Question: I want to customize the Google Pay payment sheet UI to display additional data (such as Card Billing address, city, country, postal code ...).

Is there a way to achieve that?
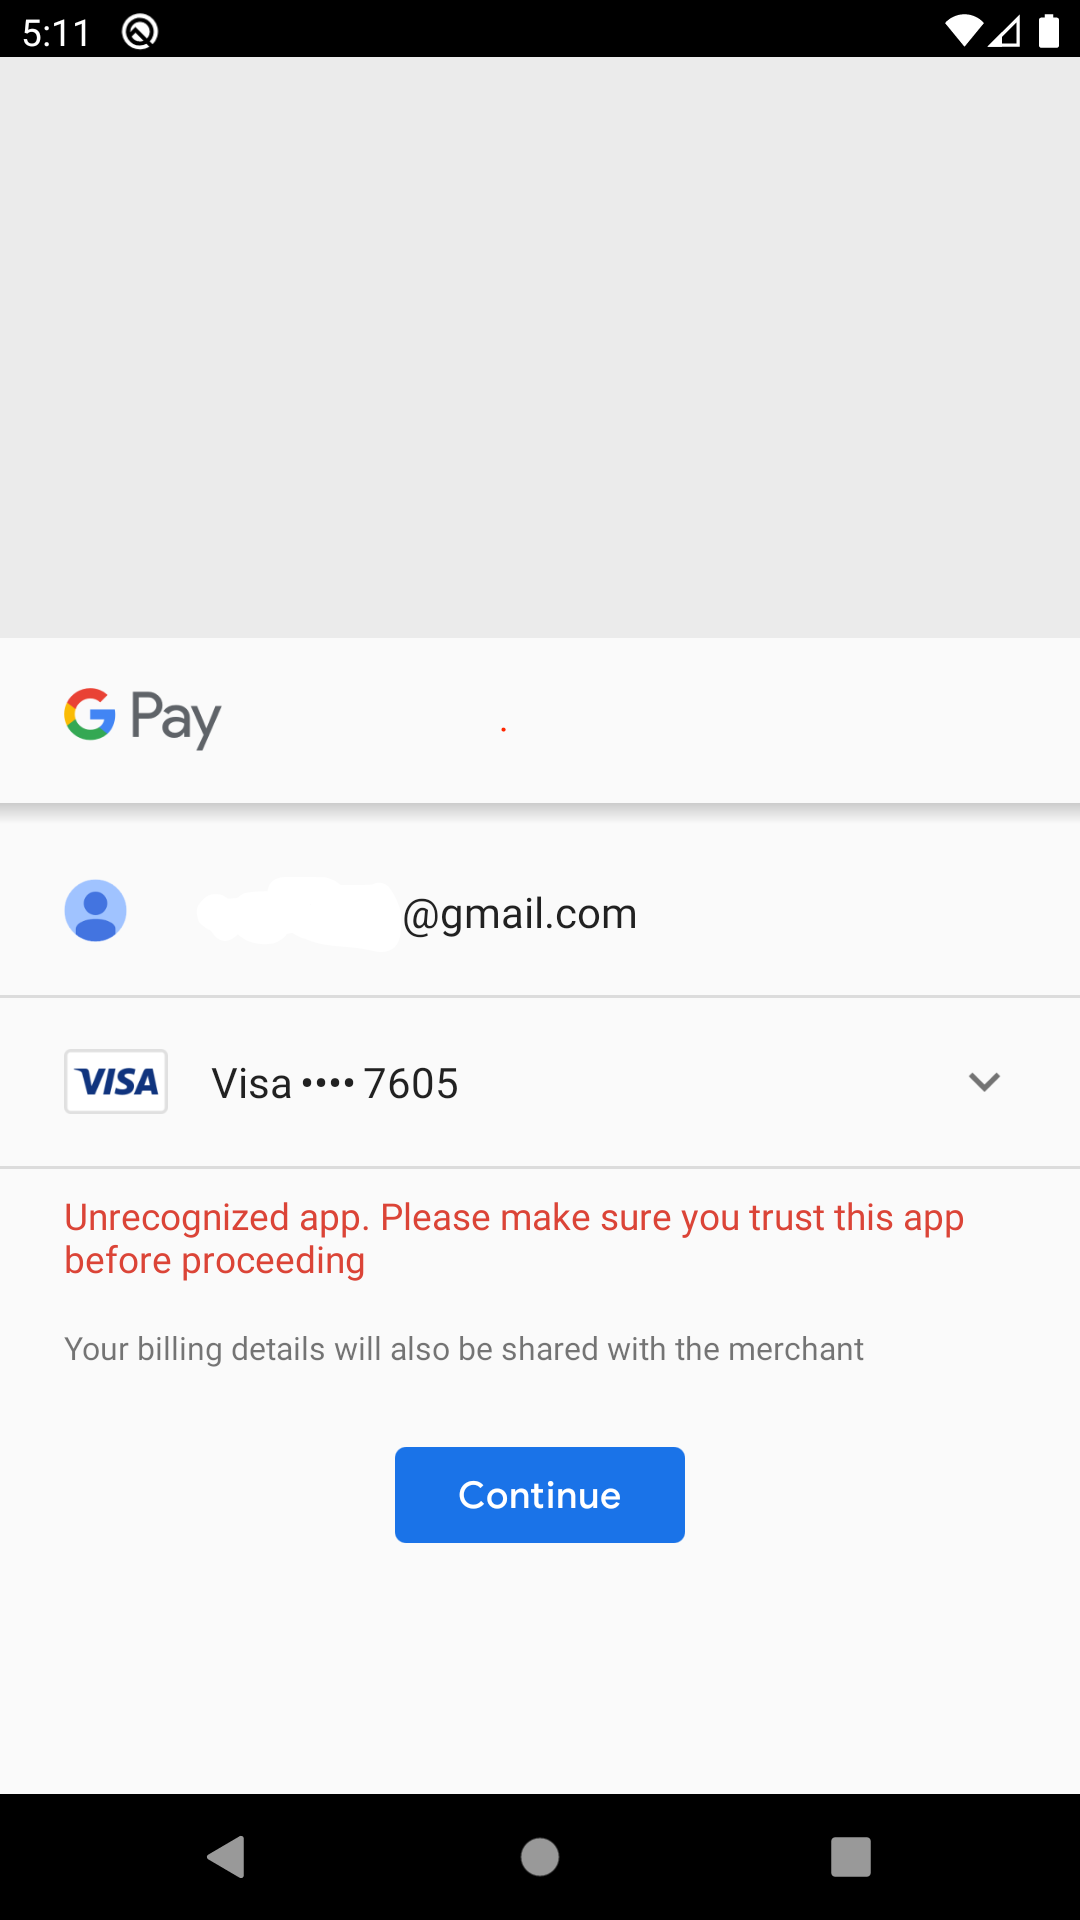
Answer: It isn't possible to display billing address/details in the payment sheet. Billing details are attached to the user's chosen payment method so they don't really have the option to choose different billing details.
It would be interesting to understand your use case for displaying billing address is. If you want it for shipping, then I would suggest using <URL> instead.